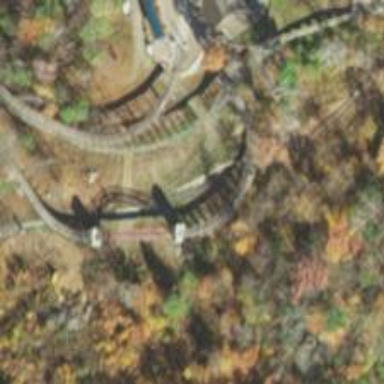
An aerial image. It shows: Miniature railway.